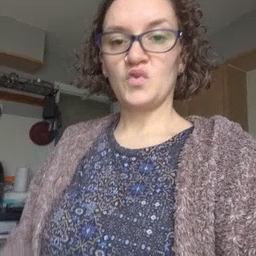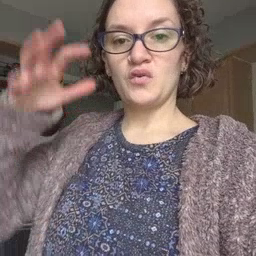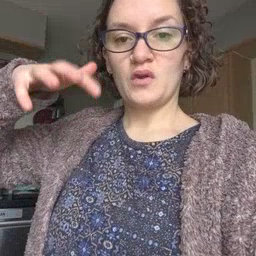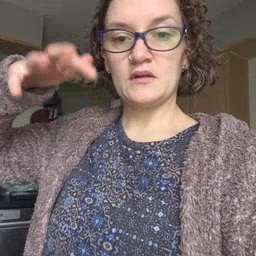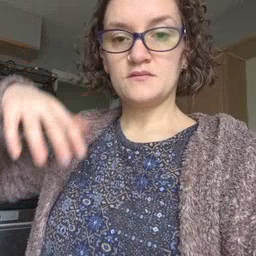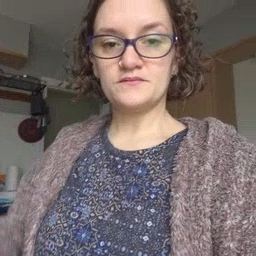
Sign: rain